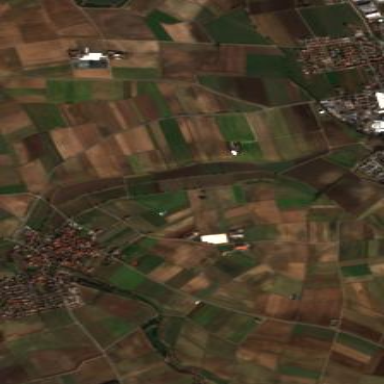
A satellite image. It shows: Picturesque farmland scene.